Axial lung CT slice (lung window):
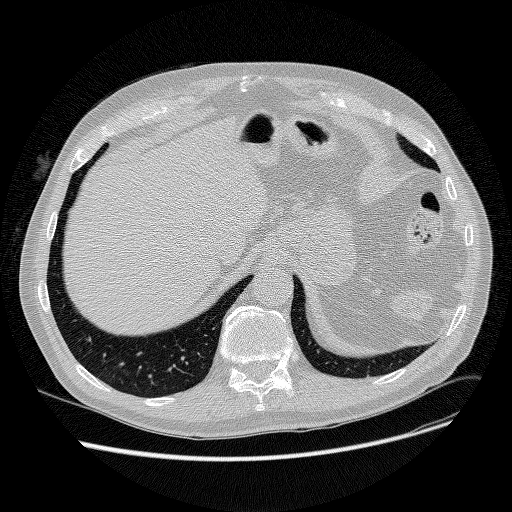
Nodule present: no